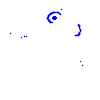
Particle: pion